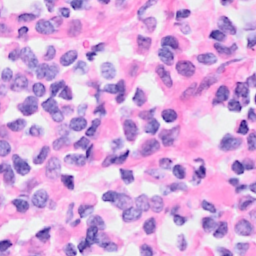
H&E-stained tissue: Breast